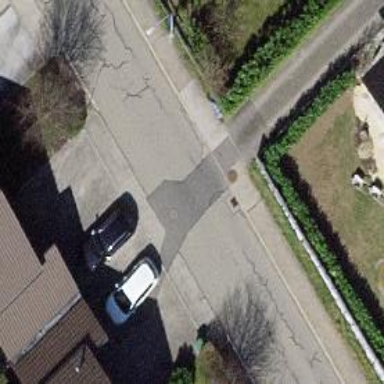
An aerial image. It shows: Residential road.